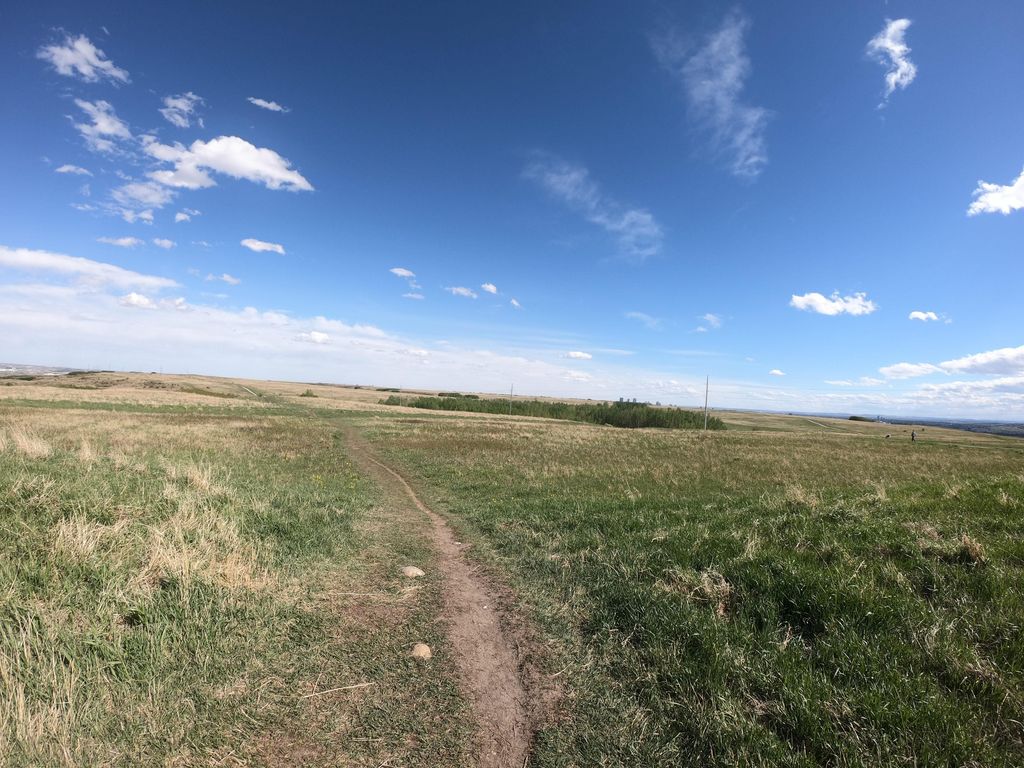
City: calgary